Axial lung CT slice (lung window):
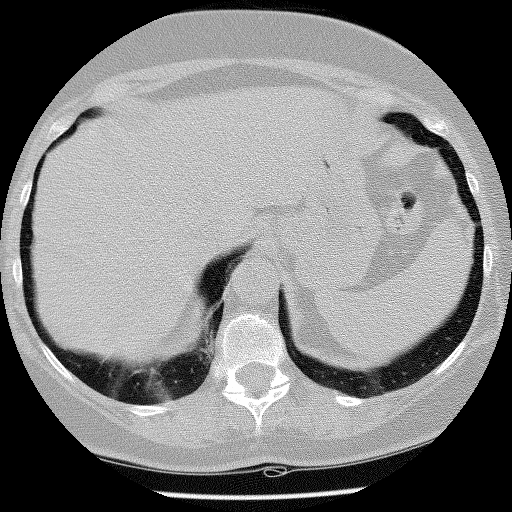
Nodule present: no